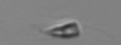
Label: Calciopappus